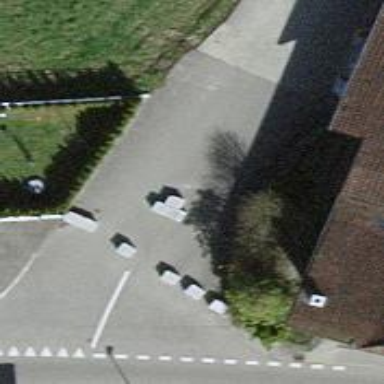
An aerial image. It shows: Paved footway blocked by barriers.